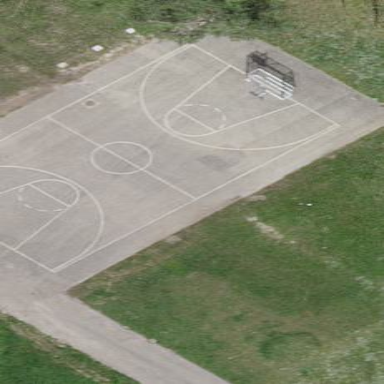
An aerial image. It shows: Basketball court with asphalt surface.